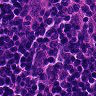
Metastatic tissue present: no